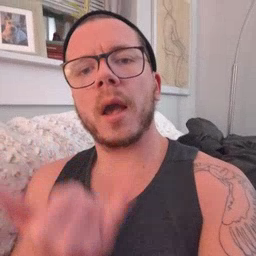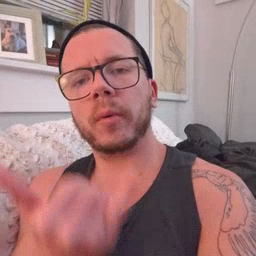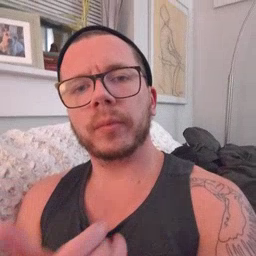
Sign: now